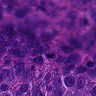
Metastatic tissue present: no